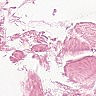
Metastatic tissue present: no